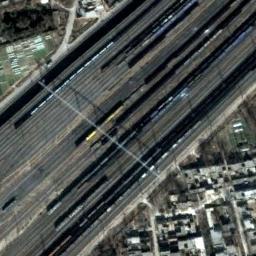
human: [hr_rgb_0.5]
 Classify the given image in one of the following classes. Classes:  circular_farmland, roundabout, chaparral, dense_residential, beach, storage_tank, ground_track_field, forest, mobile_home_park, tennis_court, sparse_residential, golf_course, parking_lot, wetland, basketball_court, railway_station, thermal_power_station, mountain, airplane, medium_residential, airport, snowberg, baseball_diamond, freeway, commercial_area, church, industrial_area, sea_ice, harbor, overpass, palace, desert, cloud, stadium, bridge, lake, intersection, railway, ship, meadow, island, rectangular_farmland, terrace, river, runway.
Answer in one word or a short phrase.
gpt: railway